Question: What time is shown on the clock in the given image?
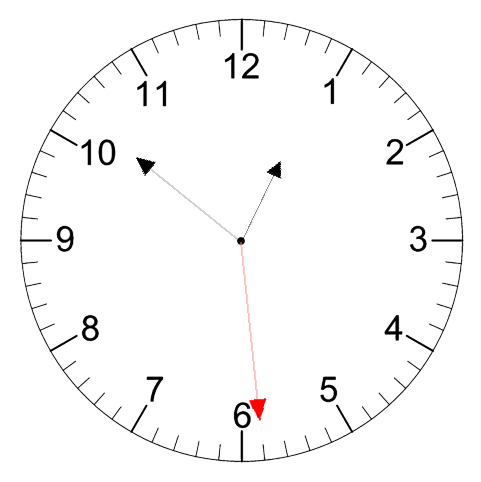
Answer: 12:51:29